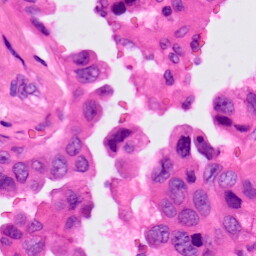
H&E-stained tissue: Lung